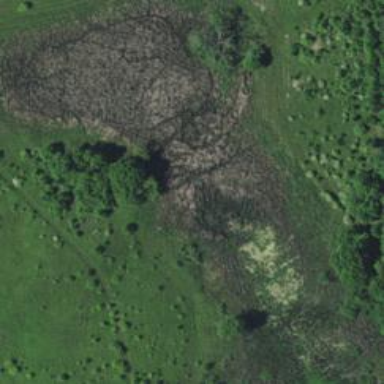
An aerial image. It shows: Marshy wetland area.